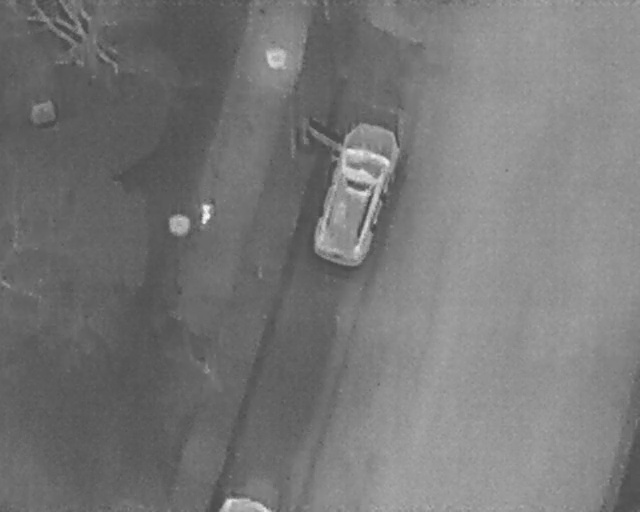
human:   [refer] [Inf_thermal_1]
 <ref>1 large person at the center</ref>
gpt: <box>[[30, 40, 34, 42, 2]]</box>